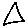
Label: triangle